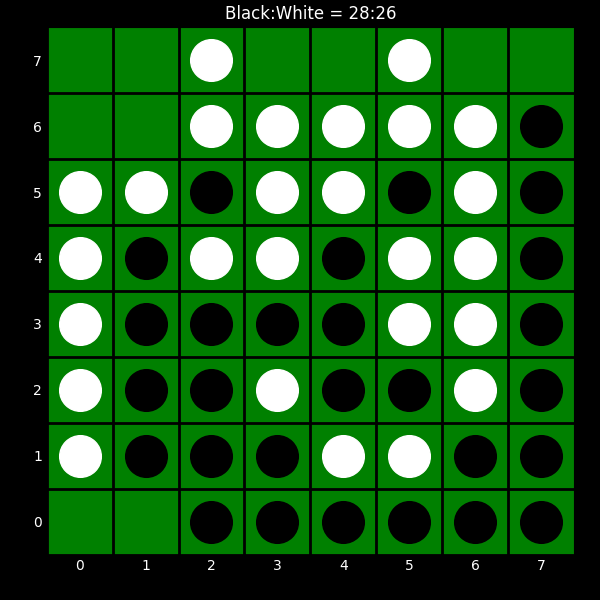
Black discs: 28
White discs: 26